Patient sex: M
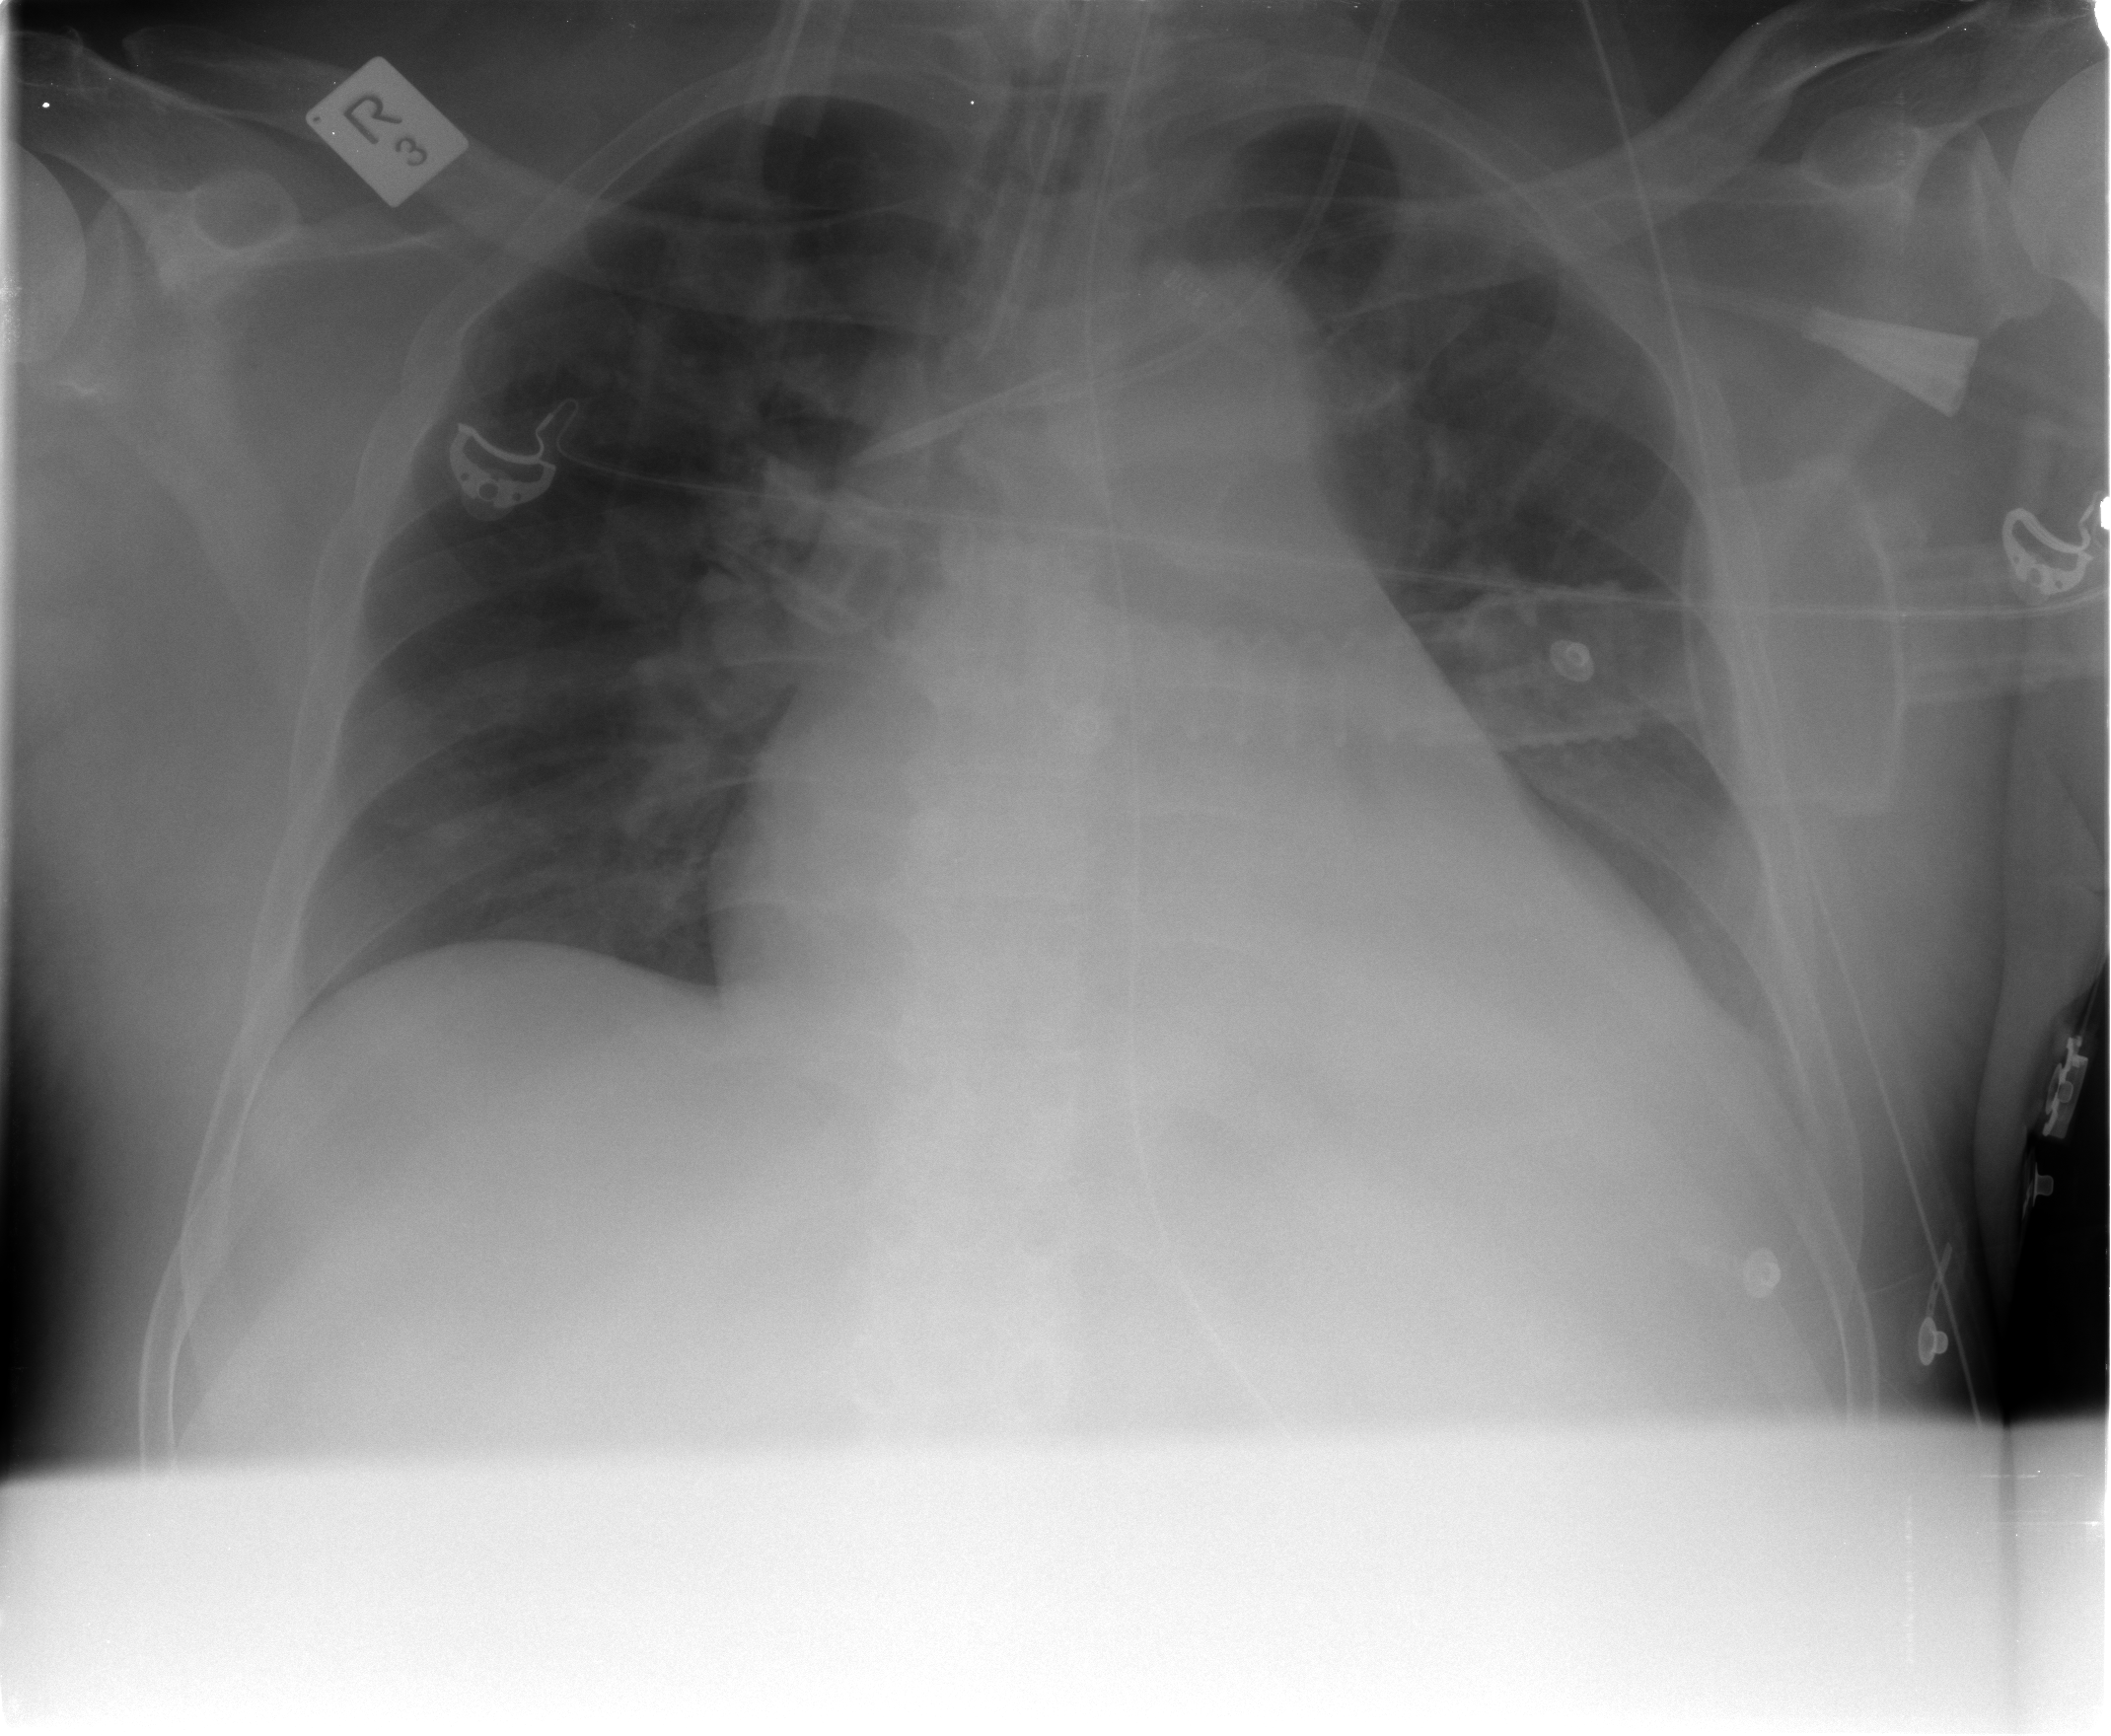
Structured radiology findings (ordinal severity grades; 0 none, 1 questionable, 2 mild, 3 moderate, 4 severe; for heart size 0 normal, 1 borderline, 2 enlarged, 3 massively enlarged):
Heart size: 2
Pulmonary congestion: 1
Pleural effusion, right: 0
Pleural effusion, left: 0
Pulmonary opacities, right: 0
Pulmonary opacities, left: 0
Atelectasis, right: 0
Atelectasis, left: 0